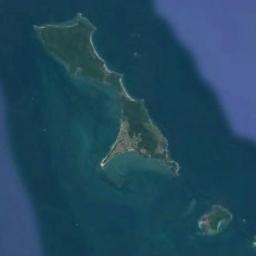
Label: island